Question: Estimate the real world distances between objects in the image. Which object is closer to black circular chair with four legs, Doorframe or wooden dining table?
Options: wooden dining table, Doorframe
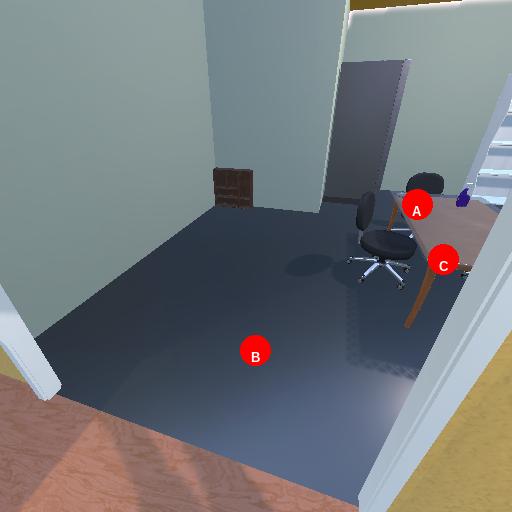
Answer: wooden dining table